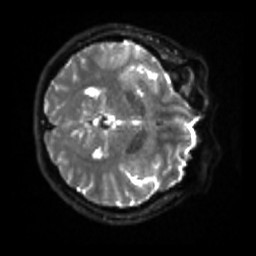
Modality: sbref
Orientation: axial
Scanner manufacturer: siemens
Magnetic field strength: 3 T
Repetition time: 4 s
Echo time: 0.0594 s